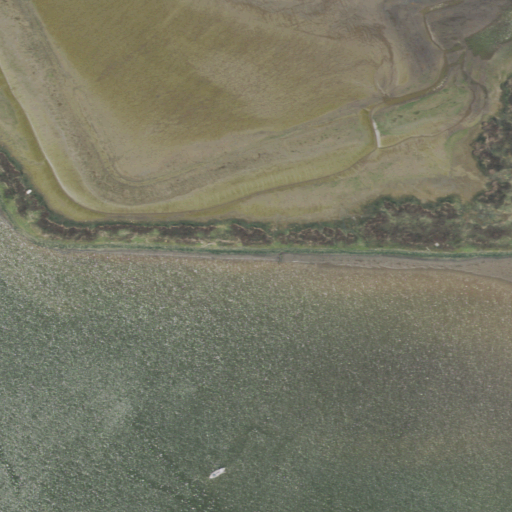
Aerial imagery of cape in California named Good Luck Point containing open water and herbaceous wetlands